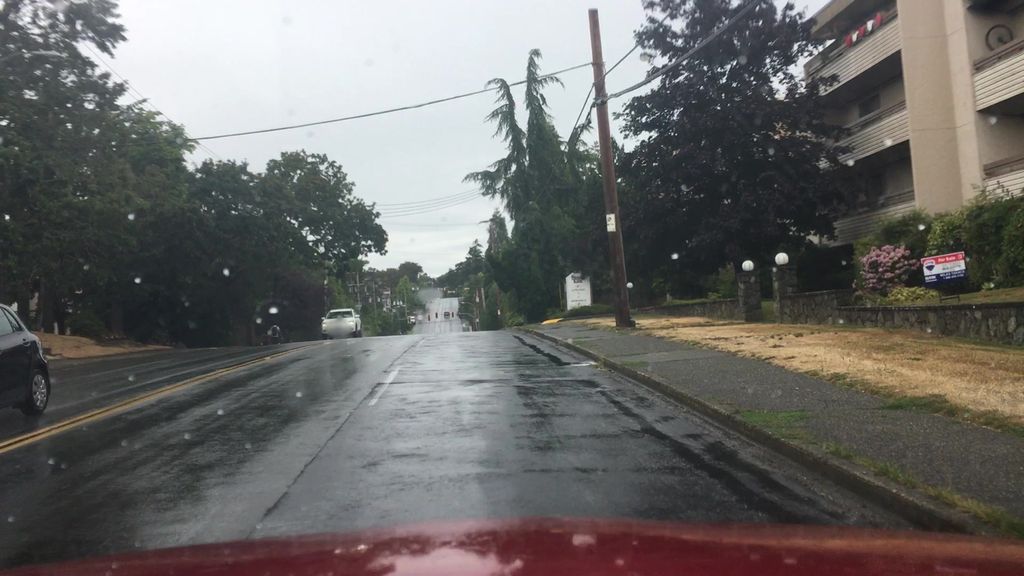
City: victoria